Question:
(The colored squares are just positions that have been added to an array to be drawn)
I am having problems creating a grid of squares in Java. As you can see in the picture, it appears as if the squares are being placed in the right position, but they are progressively getting smaller in x and in y as x and y grows. I have been trying to find the right algorithm for this for a while now and I am having problems.
'''
public void draw() {
setColor(material);
glBegin(GL_QUADS);
glVertex2i(x+(SIZE*(x-1)), y+(SIZE*(y-1))); //top-left vertex
glVertex2i(SIZEx, y+(SIZE(y-1))); //top-right vertex
glVertex2i(SIZEx, SIZEy); //bottom-left vertex
glVertex2i(x+(SIZE*(x-1)), SIZE*y); //bottom-right vertex
glEnd();
}
'''
SIZE is set to 32.
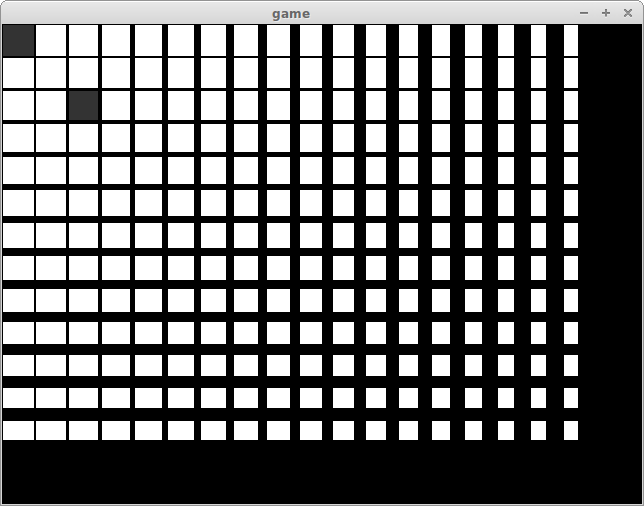
Answer: The problem here is that you are adding "+x" and "+y" in several places this is why the squares are changing in their size as x and y progresses. If you wish to write to make squares with some small distance in between them, you could try something like this, say SIZE=32 and PADDING_HALF=1, then something like this should work (this way the squares should be 30x30 with a padding of 2 between each):
'''
public void draw() {
setColor(material);
glBegin(GL_QUADS);
glVertex2i(SIZE*(x-1) + PADDING_HALF, SIZE*y - PADDING_HALF); //top-left vertex
glVertex2i(SIZE*x - PADDING_HALF, SIZE*y - PADDING_HALF); //top-right vertex
glVertex2i(SIZE*(x-1) + PADDING_HALF, SIZE*(y-1) + PADDING_HALF); //bottom-left vertex
glVertex2i(SIZE*x - PADDING_HALF, SIZE*(y-1) + PADDING_HALF); //bottom-right vertex
glEnd();
}
'''
Also bear in mind that in OpenGL the y-coordinate isn't inverted.